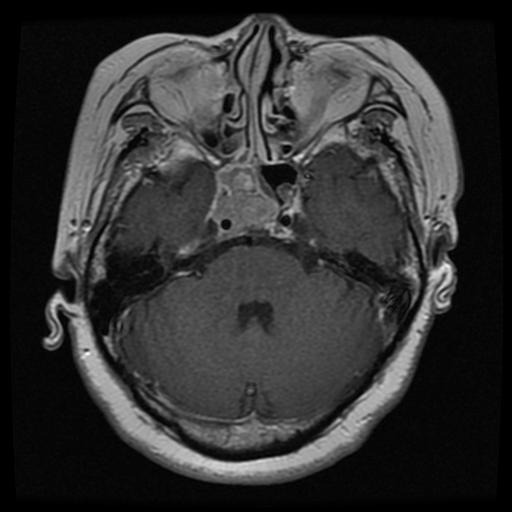
Label: pituitary